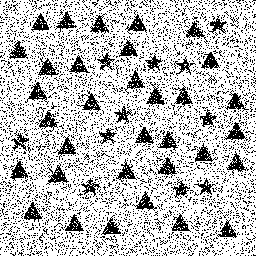
Squares: 0
Triangles: 33
Stars: 11
Total shapes: 44